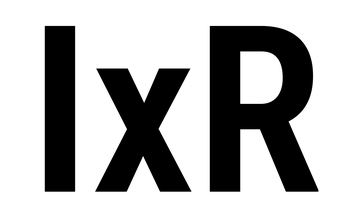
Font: Roboto_Condensed_SemiBold